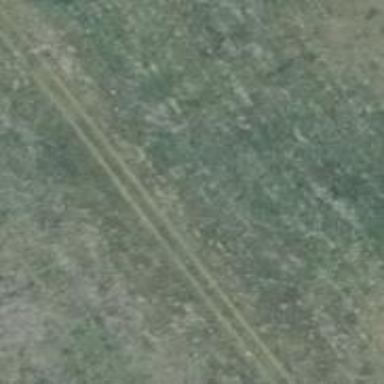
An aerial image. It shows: Track with very rough surface.